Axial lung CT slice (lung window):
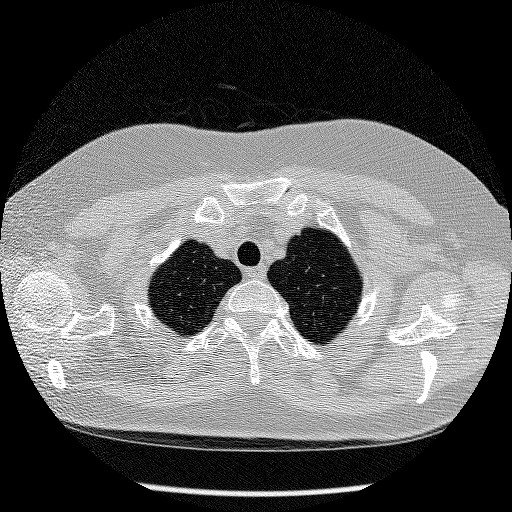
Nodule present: no